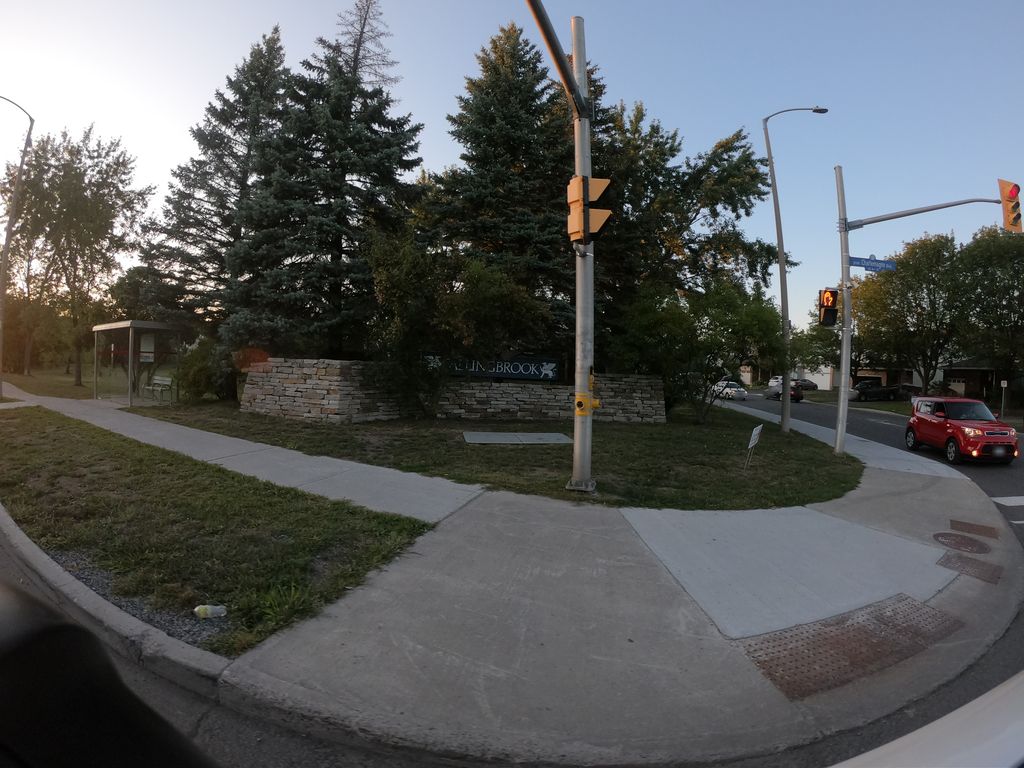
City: ottawa-gatineau